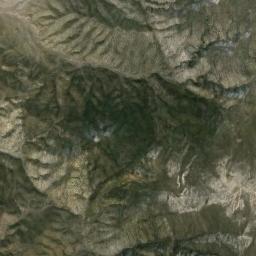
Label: mountain